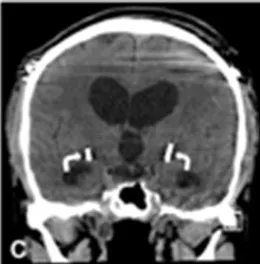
Brain CT coronal slices). The lead tracts (white curved arrows) avoid the right ventriculoperitoneal shunt catheter (white arrowheads) and the enlarged frontal horns of the lateral ventricles.
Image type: radiology (ct)